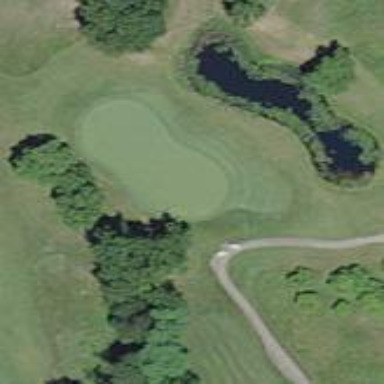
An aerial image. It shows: Scenic view of water hazard on golf course. The natural water feature adds beauty to the landscape.